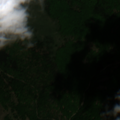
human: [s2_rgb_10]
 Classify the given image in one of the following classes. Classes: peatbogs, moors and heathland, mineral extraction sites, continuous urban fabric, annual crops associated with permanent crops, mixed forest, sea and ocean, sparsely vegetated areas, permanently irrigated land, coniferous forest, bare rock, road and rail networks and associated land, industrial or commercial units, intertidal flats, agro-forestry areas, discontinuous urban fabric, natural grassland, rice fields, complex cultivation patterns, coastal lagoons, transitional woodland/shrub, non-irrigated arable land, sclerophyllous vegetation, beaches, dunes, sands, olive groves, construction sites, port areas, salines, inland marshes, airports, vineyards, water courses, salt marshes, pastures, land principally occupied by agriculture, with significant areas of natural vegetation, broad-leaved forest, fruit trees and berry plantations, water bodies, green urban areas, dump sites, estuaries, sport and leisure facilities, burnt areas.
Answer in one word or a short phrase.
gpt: broad-leaved forest, natural grassland, transitional woodland/shrub